Interaction volume radius: 10 \u00c5
Interaction volume height: 15 \u00c5
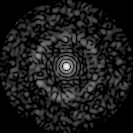
Disorder parameter: 0.8195